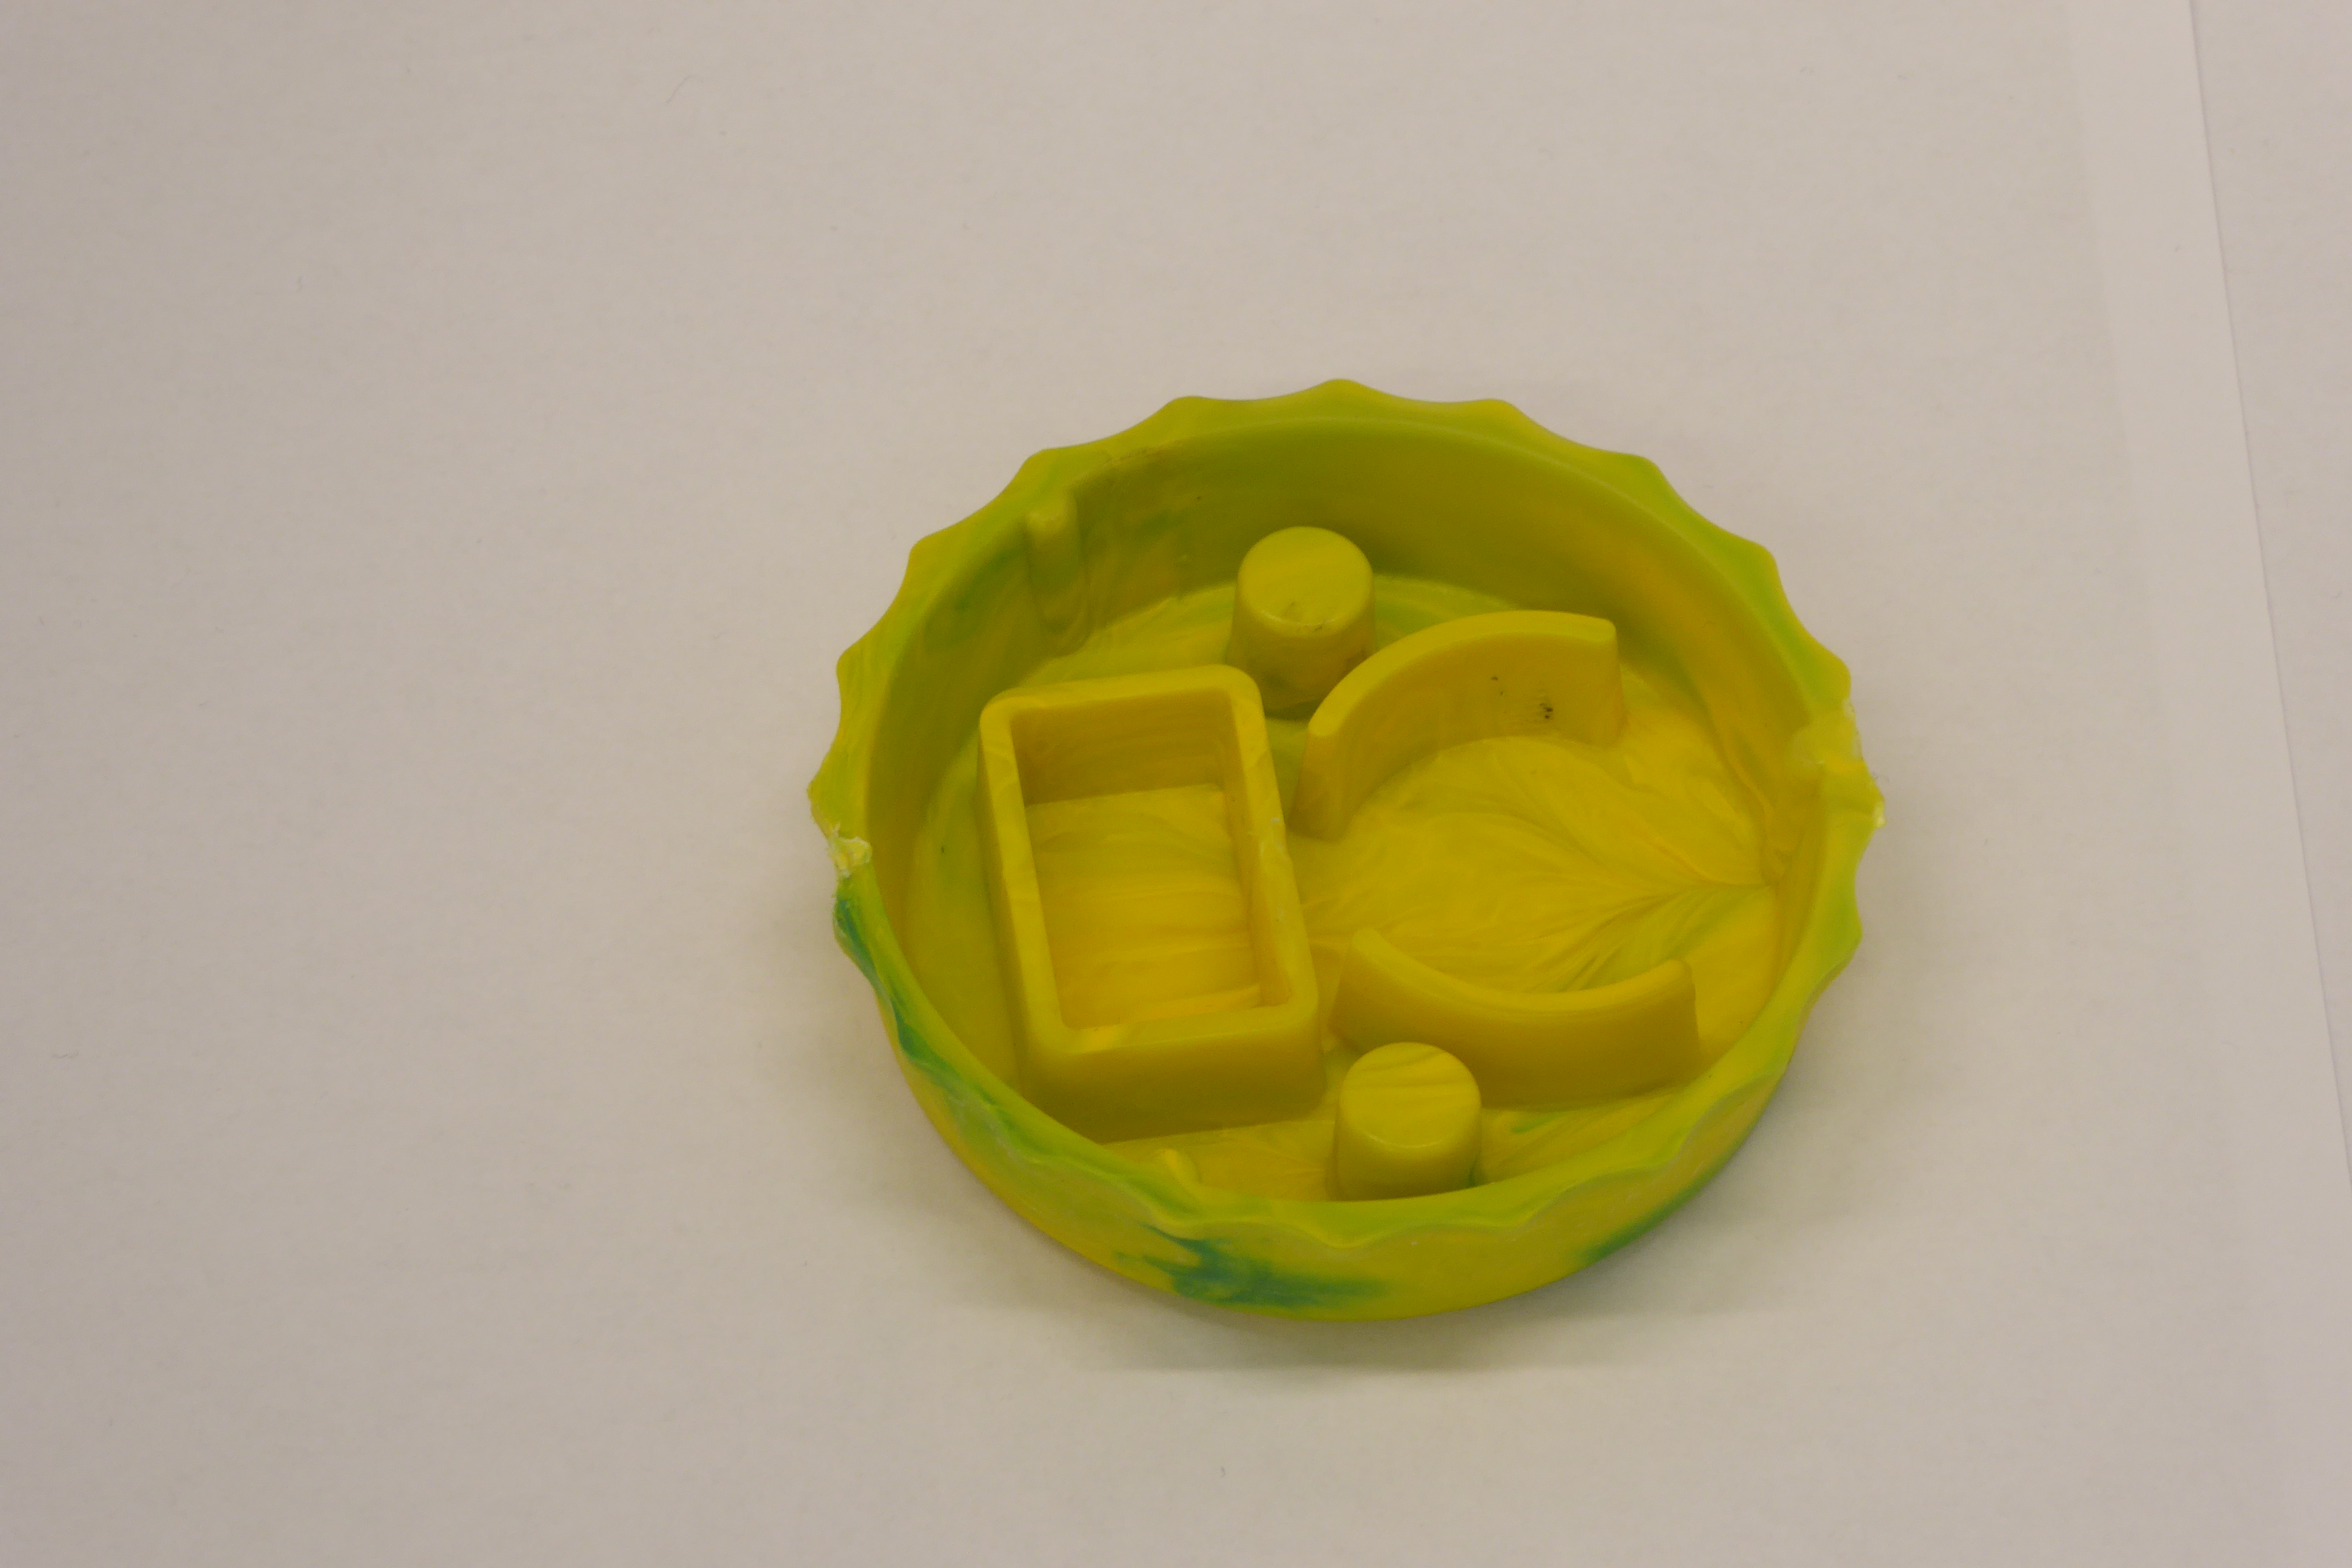
Label: Bottle Opener - Cover